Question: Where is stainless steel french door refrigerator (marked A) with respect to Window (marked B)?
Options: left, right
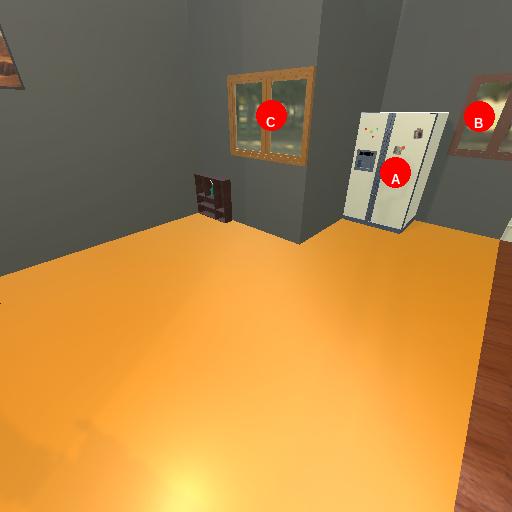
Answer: left